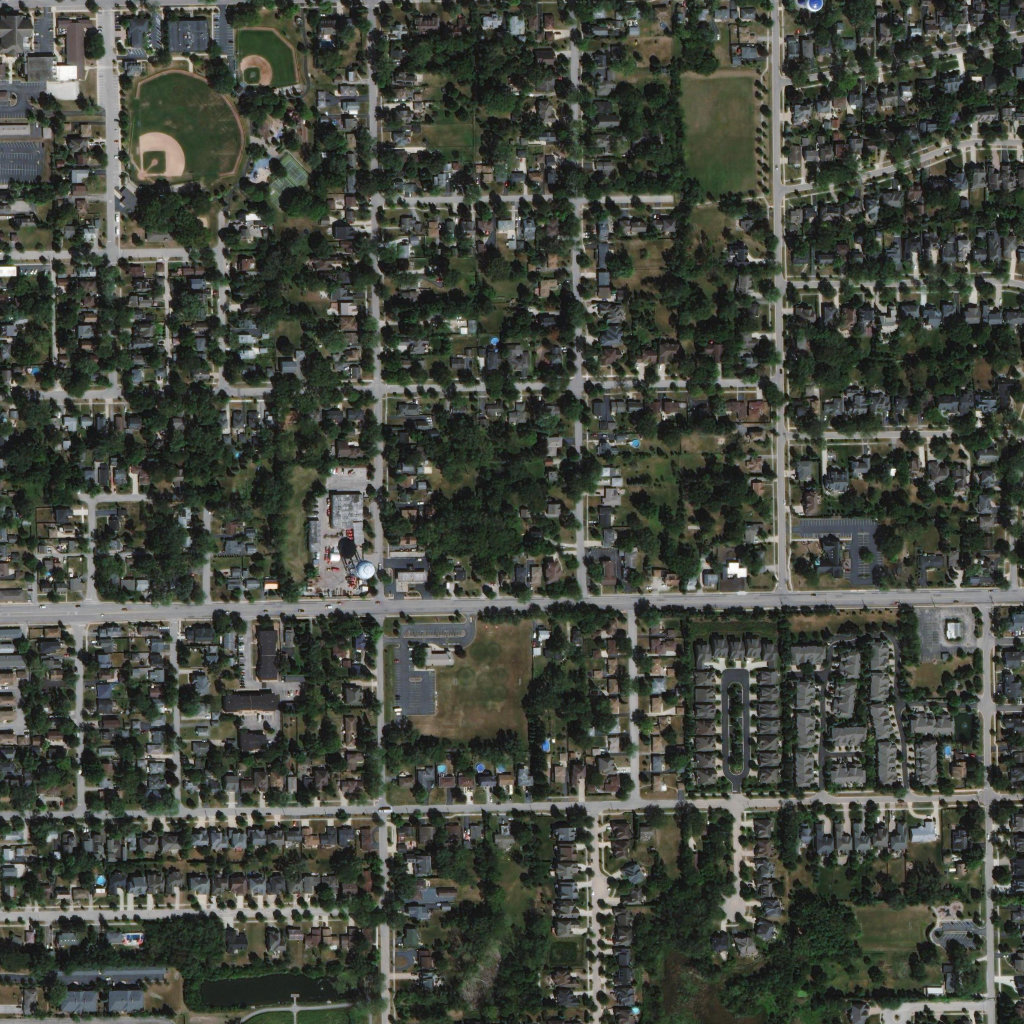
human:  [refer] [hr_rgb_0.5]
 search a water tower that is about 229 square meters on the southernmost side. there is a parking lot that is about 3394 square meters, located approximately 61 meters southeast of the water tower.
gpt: <box>[[34, 54, 36, 56, 0]]</box>